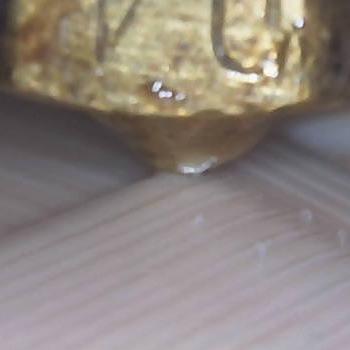
Flow rate: 168%